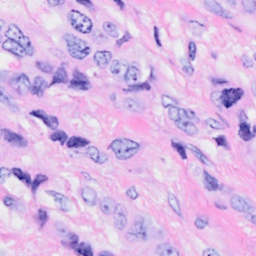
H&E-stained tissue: Breast